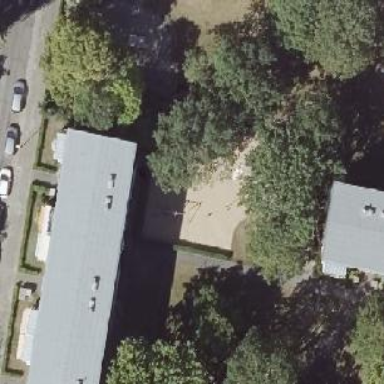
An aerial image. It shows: Playground area for leisure activities on the land.